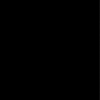
Label: dusty